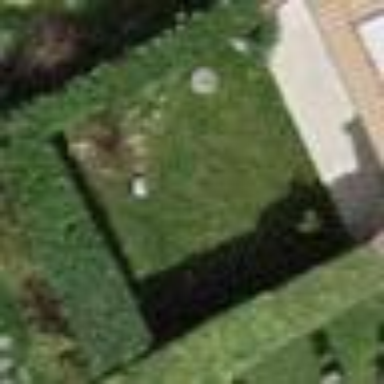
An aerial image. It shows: Garden surrounded by fence.